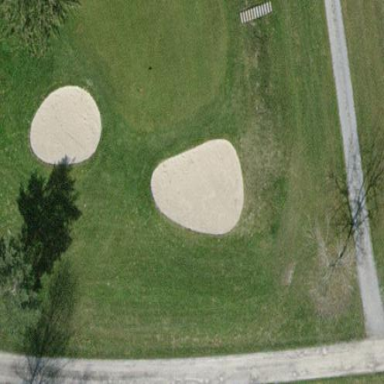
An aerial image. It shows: Golf bunker filled with natural sand.